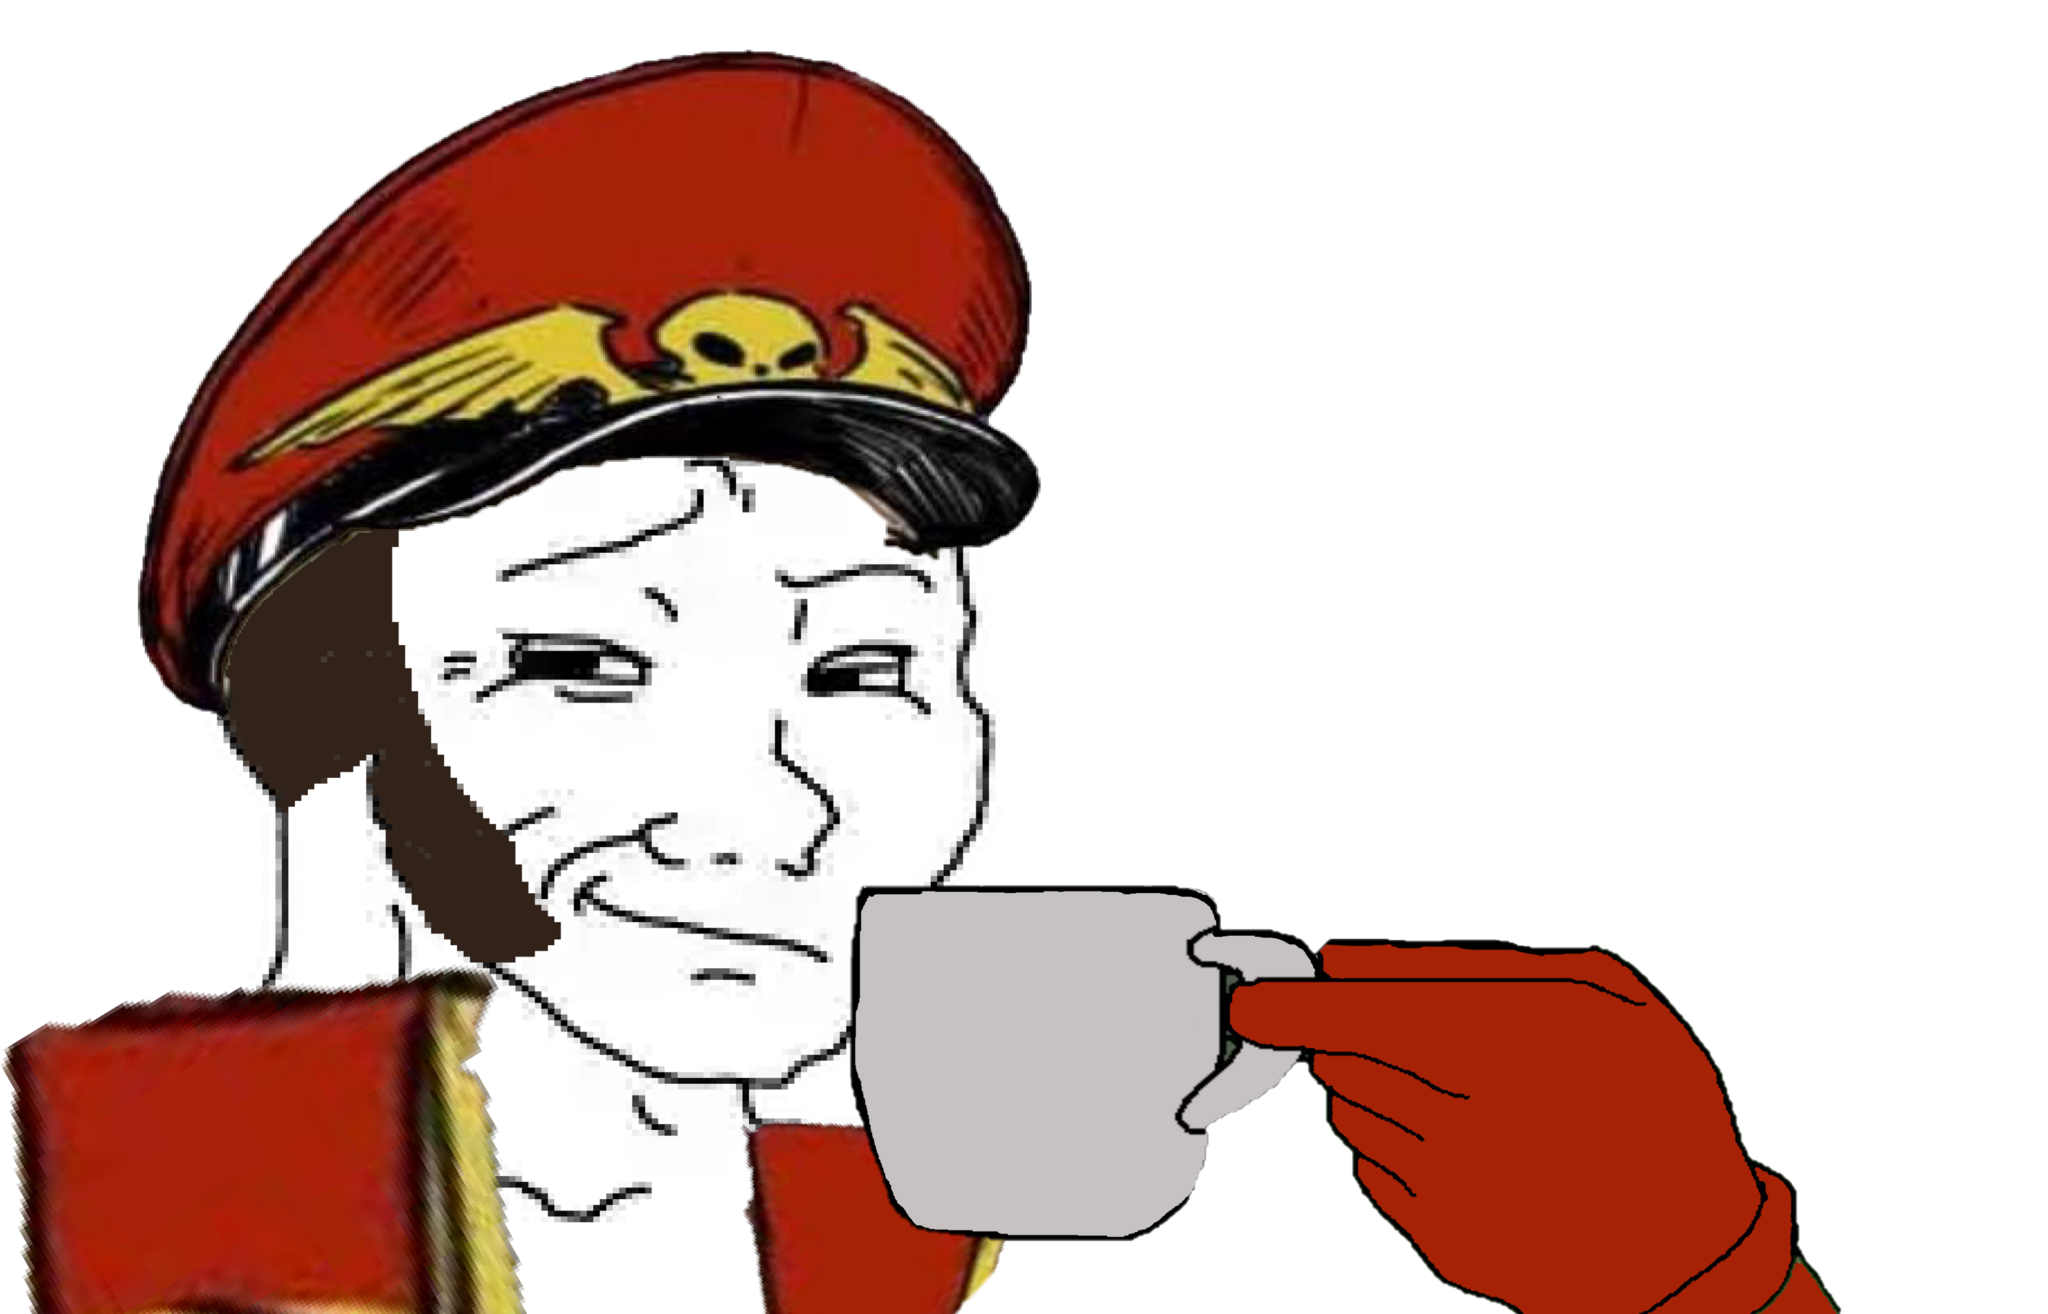
Label: 5_Smugjak